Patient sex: M
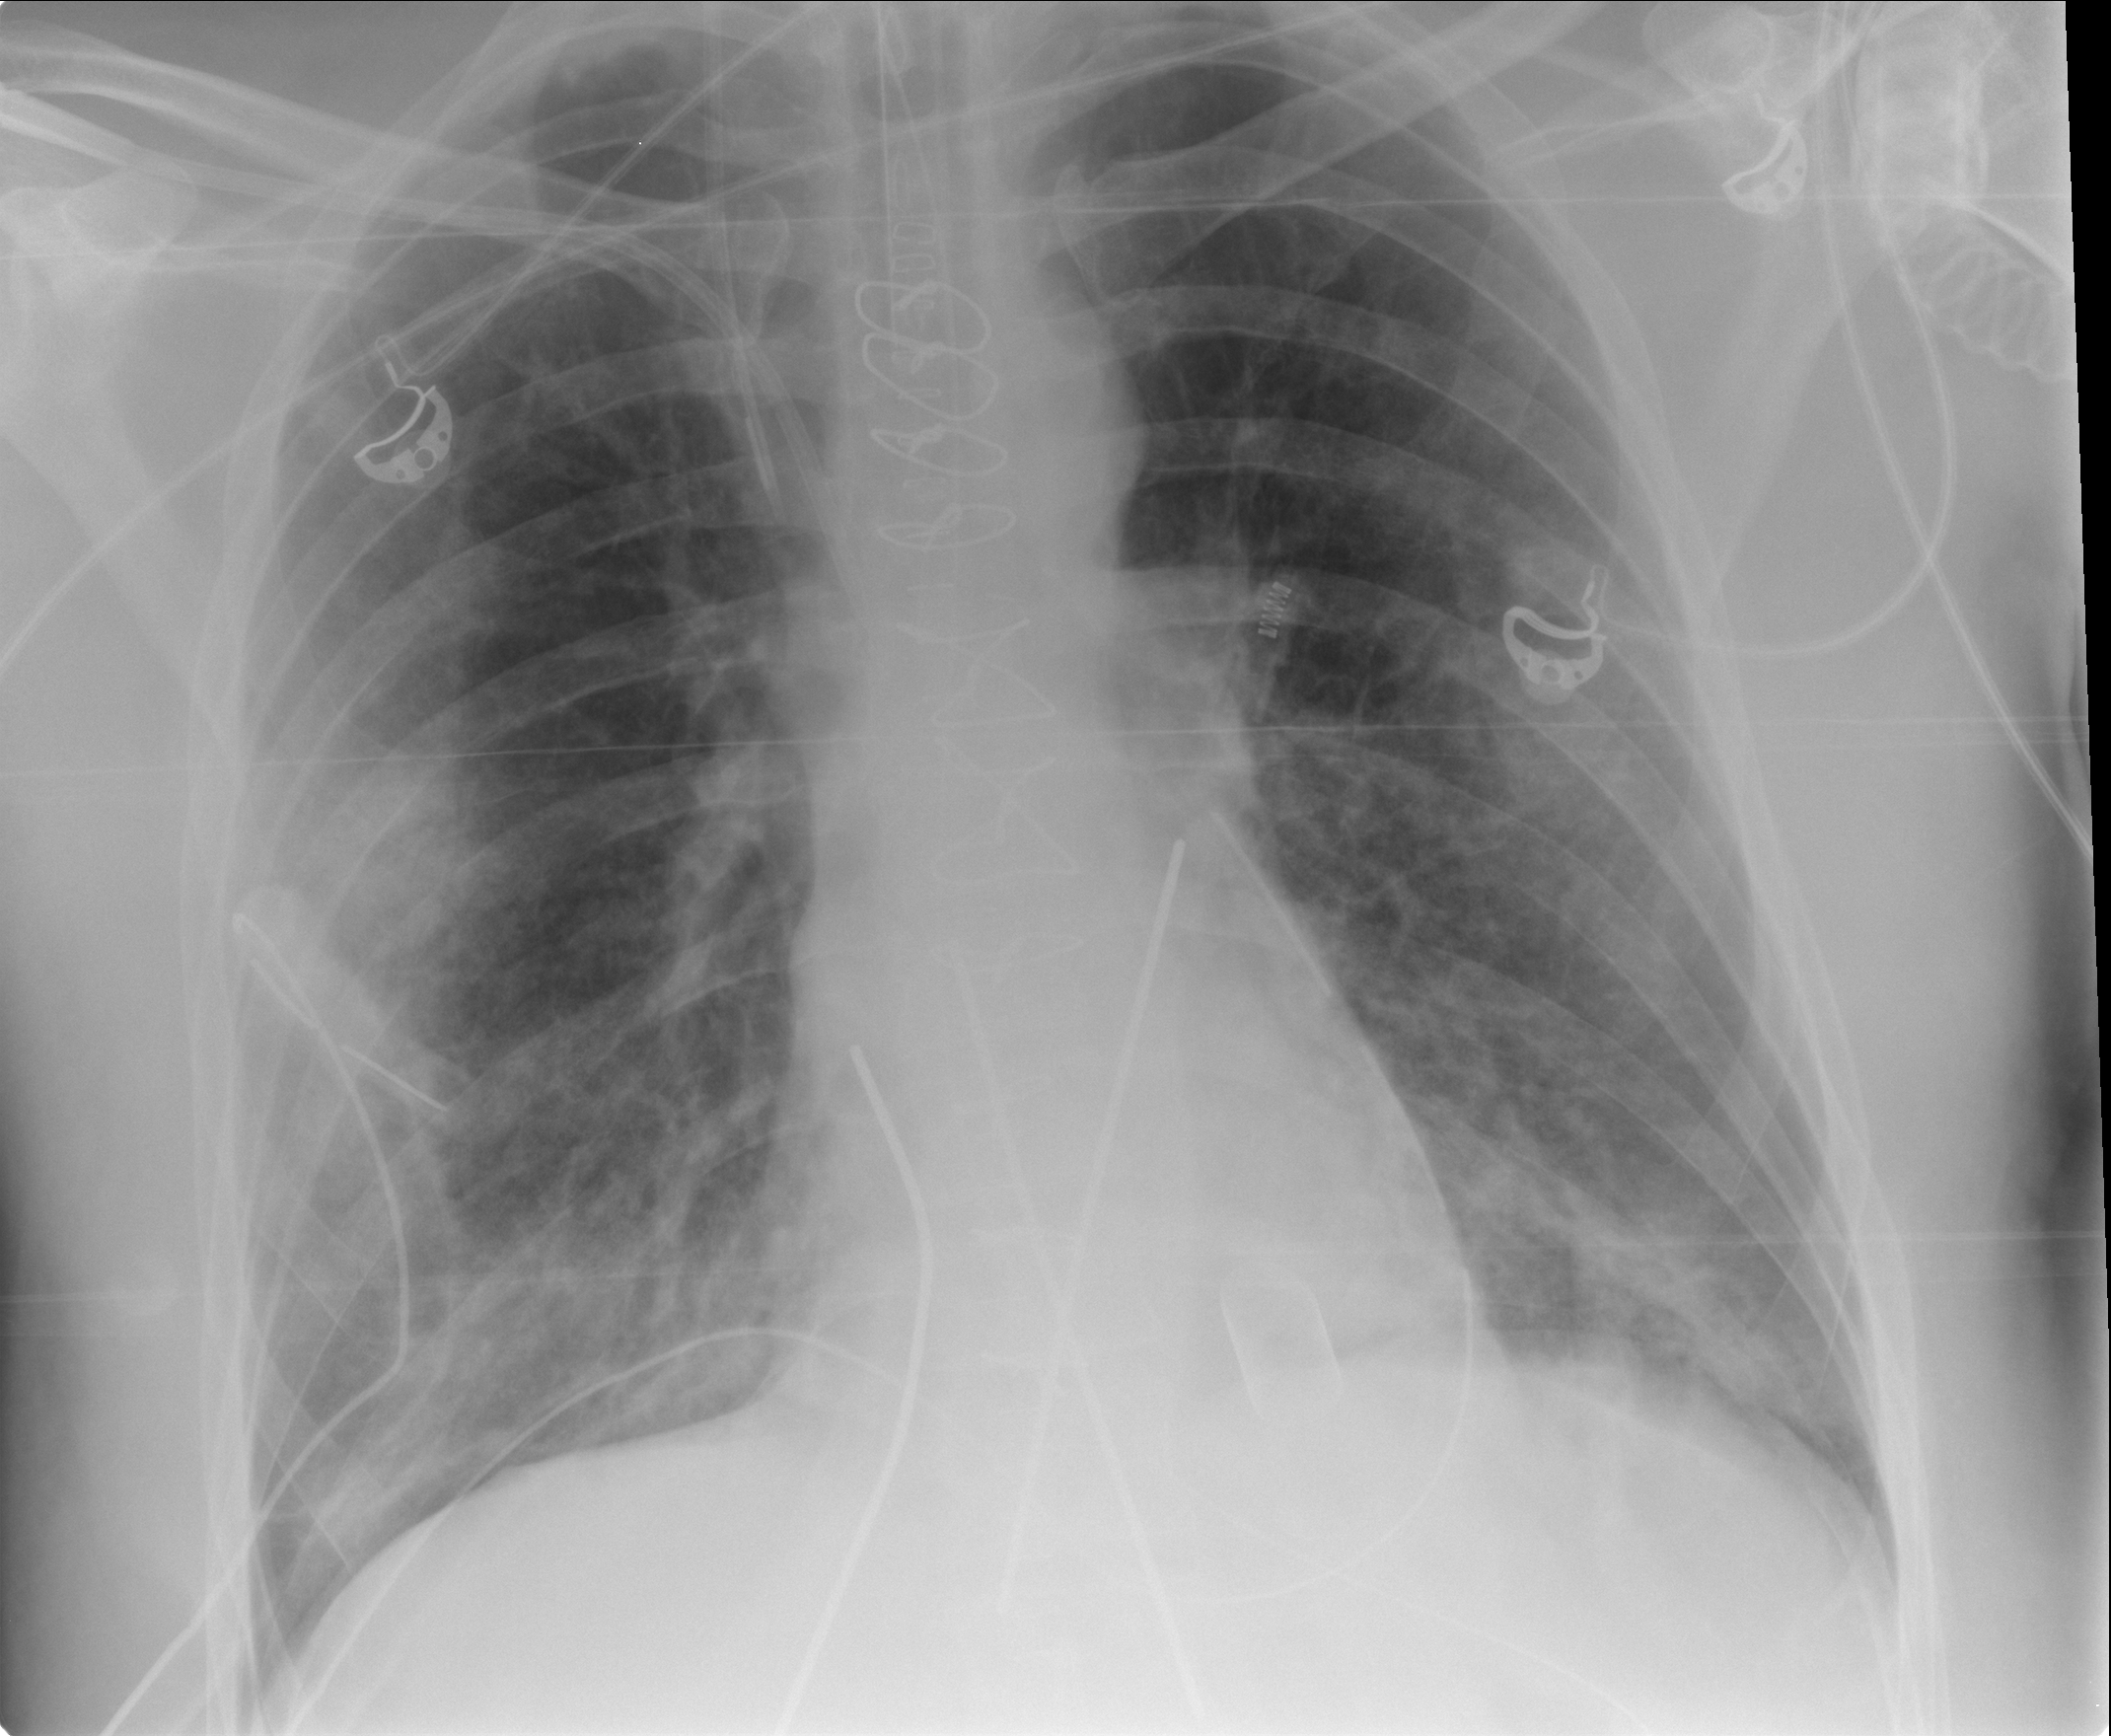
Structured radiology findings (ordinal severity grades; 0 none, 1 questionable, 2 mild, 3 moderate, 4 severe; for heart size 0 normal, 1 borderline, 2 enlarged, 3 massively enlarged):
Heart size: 0
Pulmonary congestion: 3
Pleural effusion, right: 0
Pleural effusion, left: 0
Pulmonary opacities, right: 2
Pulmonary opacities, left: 2
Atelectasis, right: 2
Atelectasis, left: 2